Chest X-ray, PA view. Patient: 68 years old, sex F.
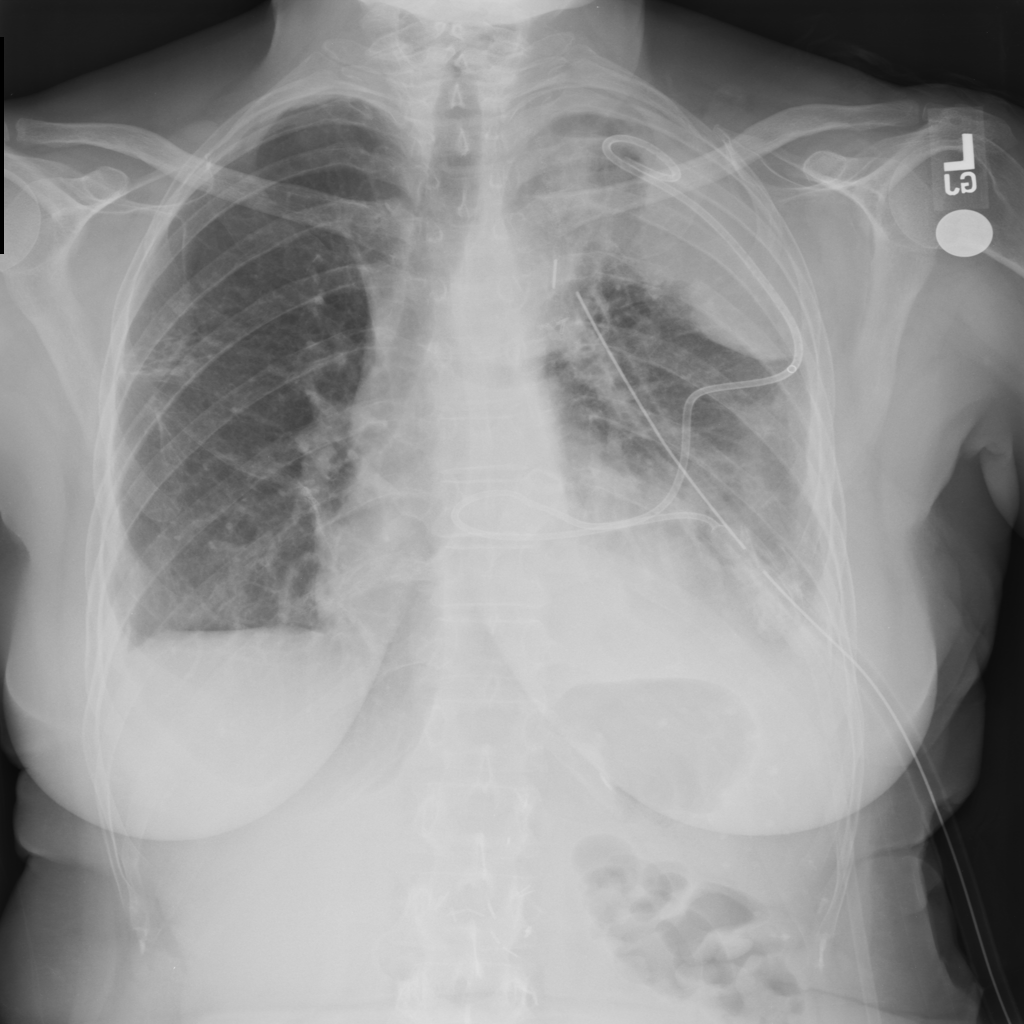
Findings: Atelectasis, Effusion, Infiltration